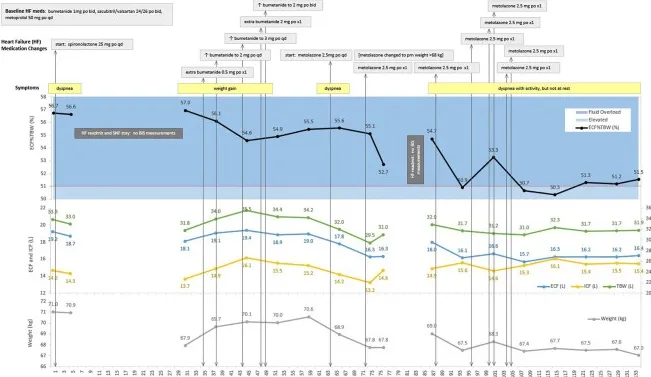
Case Study: 87 year-old man with two heart failure readmissions. ECF, extracellular fluid; ICF, intracellular fluid; TBW, total body water; ECF%TBW, extracellular fluid as a percentage of total body water; mg, milligram; po, oral; qd, daily; L, liters; kg, kilograms; BIS, bioimpedance spectroscopy; SNF, skilled nursing facility. The red line at 51% ECF%TBW indicates the transition from elevated fluid volume to fluid overload.
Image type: pathology (immunostaining)